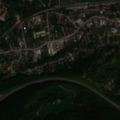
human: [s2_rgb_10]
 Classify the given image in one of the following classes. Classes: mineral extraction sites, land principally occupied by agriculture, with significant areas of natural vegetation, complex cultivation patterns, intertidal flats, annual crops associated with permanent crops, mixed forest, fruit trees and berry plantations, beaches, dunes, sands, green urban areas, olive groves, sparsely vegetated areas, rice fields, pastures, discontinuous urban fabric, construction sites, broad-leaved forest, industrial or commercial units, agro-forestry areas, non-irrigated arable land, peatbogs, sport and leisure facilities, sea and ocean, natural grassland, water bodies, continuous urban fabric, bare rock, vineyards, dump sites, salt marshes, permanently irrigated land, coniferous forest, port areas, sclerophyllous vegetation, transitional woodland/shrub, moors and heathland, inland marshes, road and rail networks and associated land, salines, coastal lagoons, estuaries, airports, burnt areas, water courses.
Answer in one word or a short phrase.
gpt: continuous urban fabric, discontinuous urban fabric, broad-leaved forest, mixed forest